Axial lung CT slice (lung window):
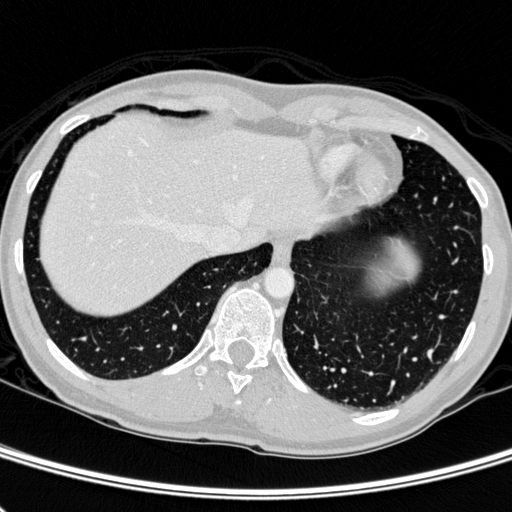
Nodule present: no